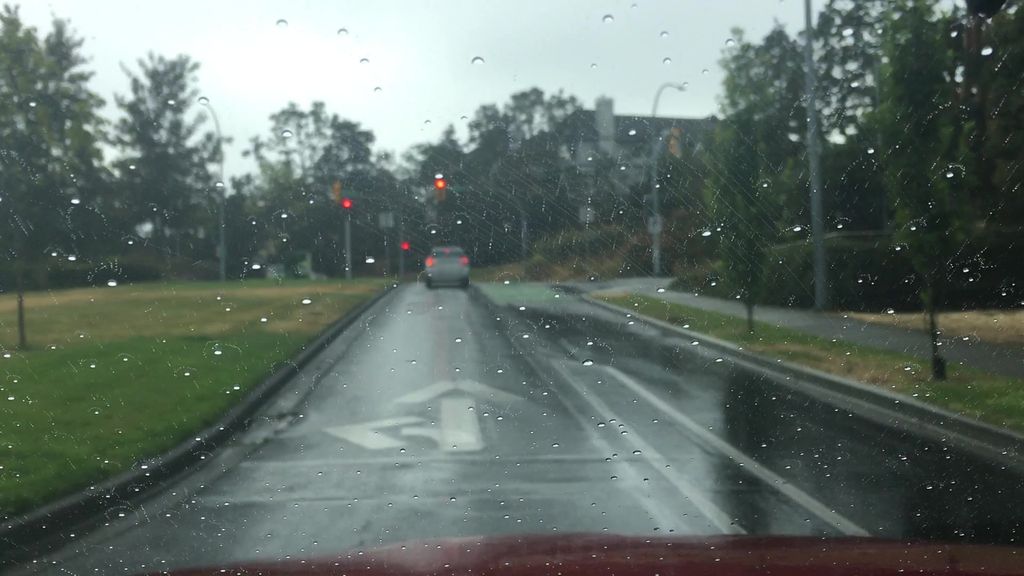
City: victoria